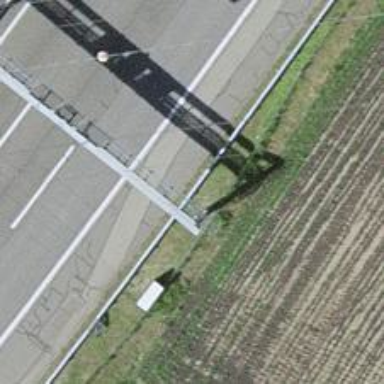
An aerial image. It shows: Gantry structure.